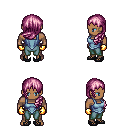
a pixel art fantasy rpg character, male body template, human, dark skin, blue vest, teal pants, pink left-swept hairstyle, gold gloves, ghillies, four views (front, back, left, right), 2x2 character sprite sheet, small pixel art, hard edges, no anti-aliasing